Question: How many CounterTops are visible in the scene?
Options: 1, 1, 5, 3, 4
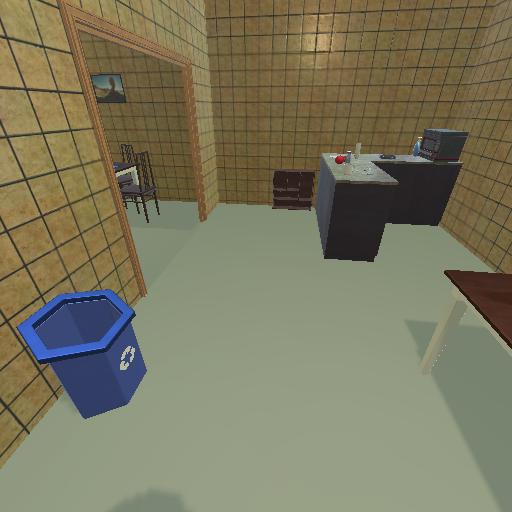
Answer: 1